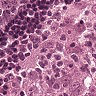
Metastatic tissue present: yes